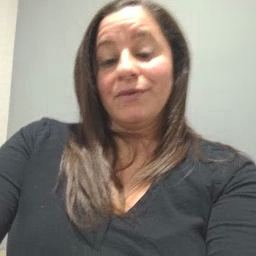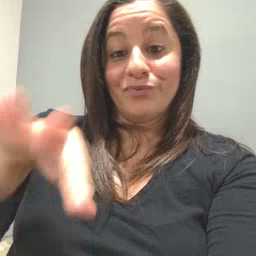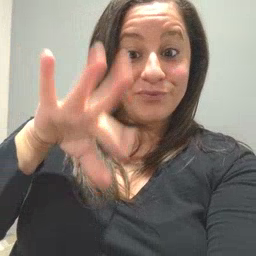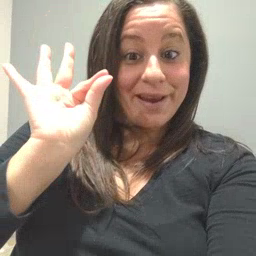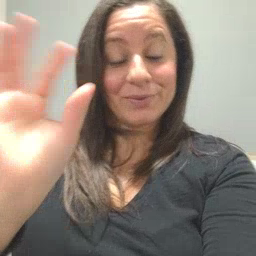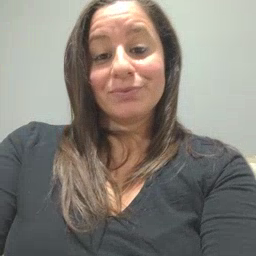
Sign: find